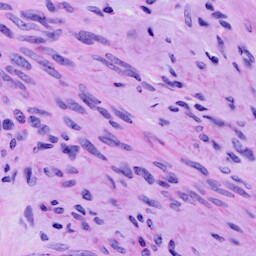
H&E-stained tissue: Cervix